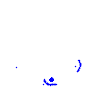
Particle: electron